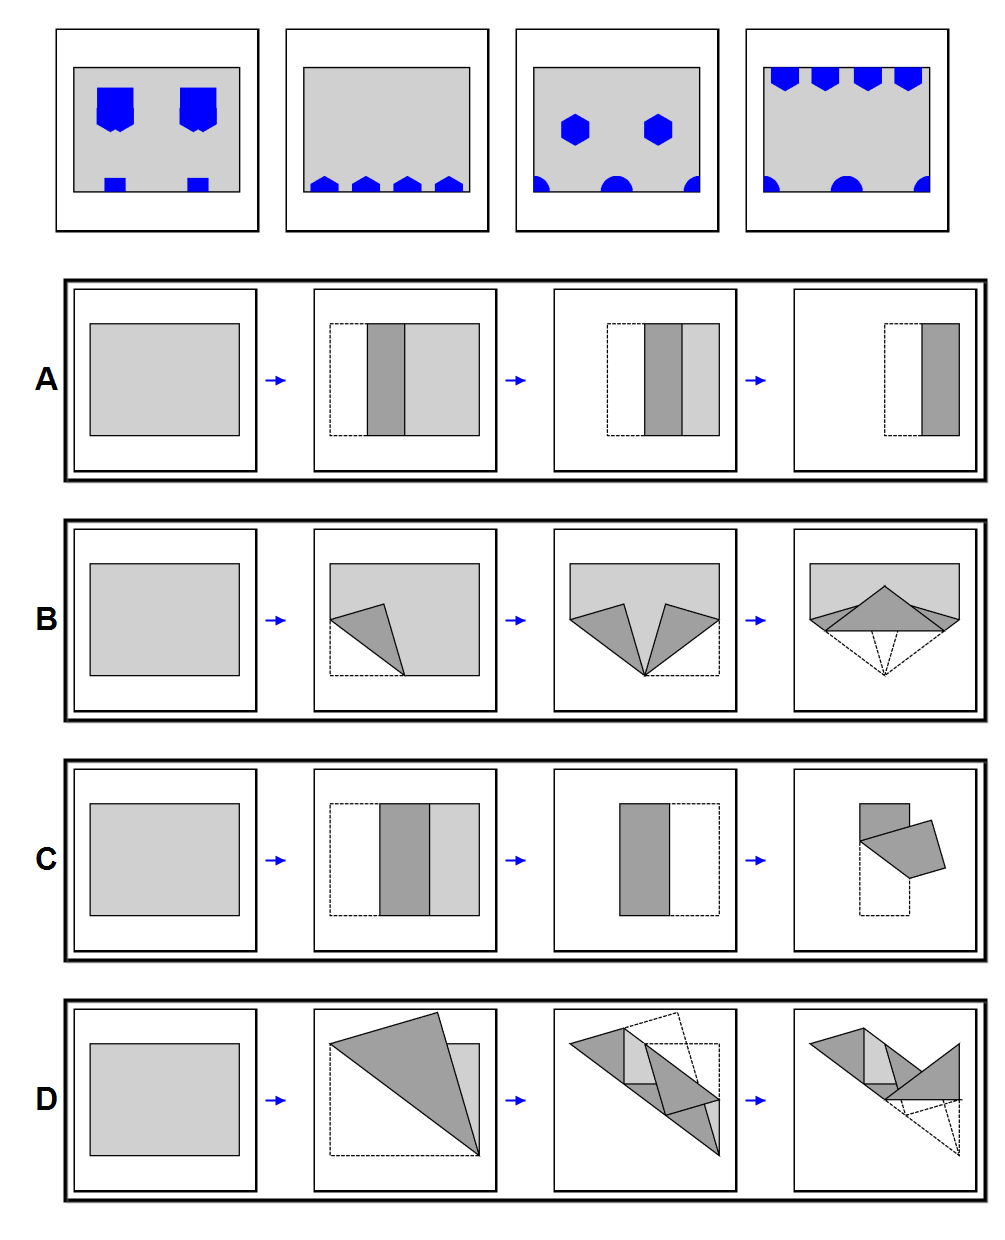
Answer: A